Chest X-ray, AP view. Patient: 62 years old, sex M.
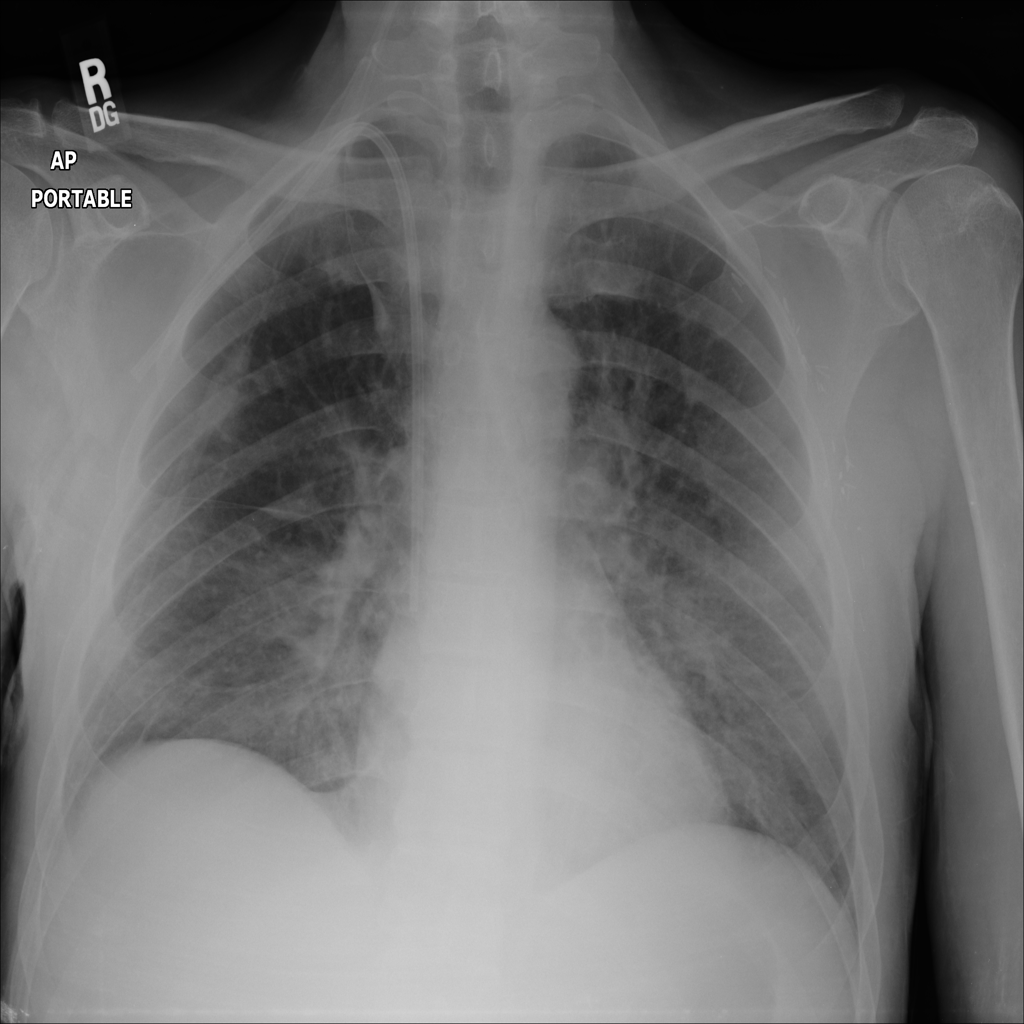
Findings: Edema